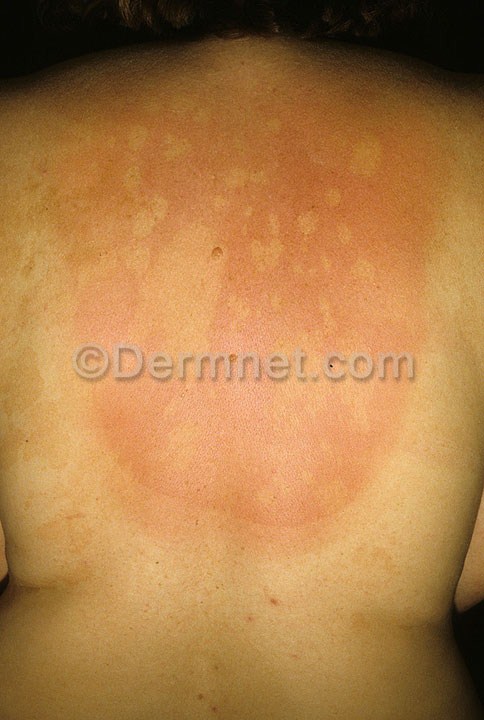
Disease: Tinea Ringworm Candidiasis and other Fungal Infections